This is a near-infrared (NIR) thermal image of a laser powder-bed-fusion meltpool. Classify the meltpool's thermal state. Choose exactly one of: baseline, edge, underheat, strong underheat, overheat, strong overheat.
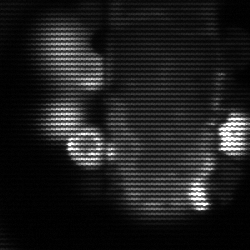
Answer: strong underheat